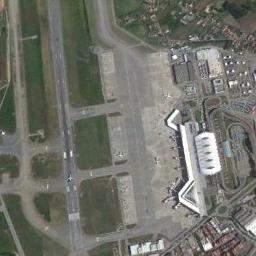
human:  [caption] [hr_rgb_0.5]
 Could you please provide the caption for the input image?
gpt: The airport is surrounded by neat terraces .

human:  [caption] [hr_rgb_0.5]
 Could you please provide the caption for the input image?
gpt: An airport with some staggered runways and a white terminal on the lawn and some planes parked on the airport .

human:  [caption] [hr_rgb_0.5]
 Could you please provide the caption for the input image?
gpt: The grass of the airfield is divided into different sizes by the road .

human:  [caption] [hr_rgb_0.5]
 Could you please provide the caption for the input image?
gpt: Several runways and buildings are scattered in the airport while every plane is on their own position .

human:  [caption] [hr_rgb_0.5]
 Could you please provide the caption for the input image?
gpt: There are several planes on the tarmac with several runways in the airport .